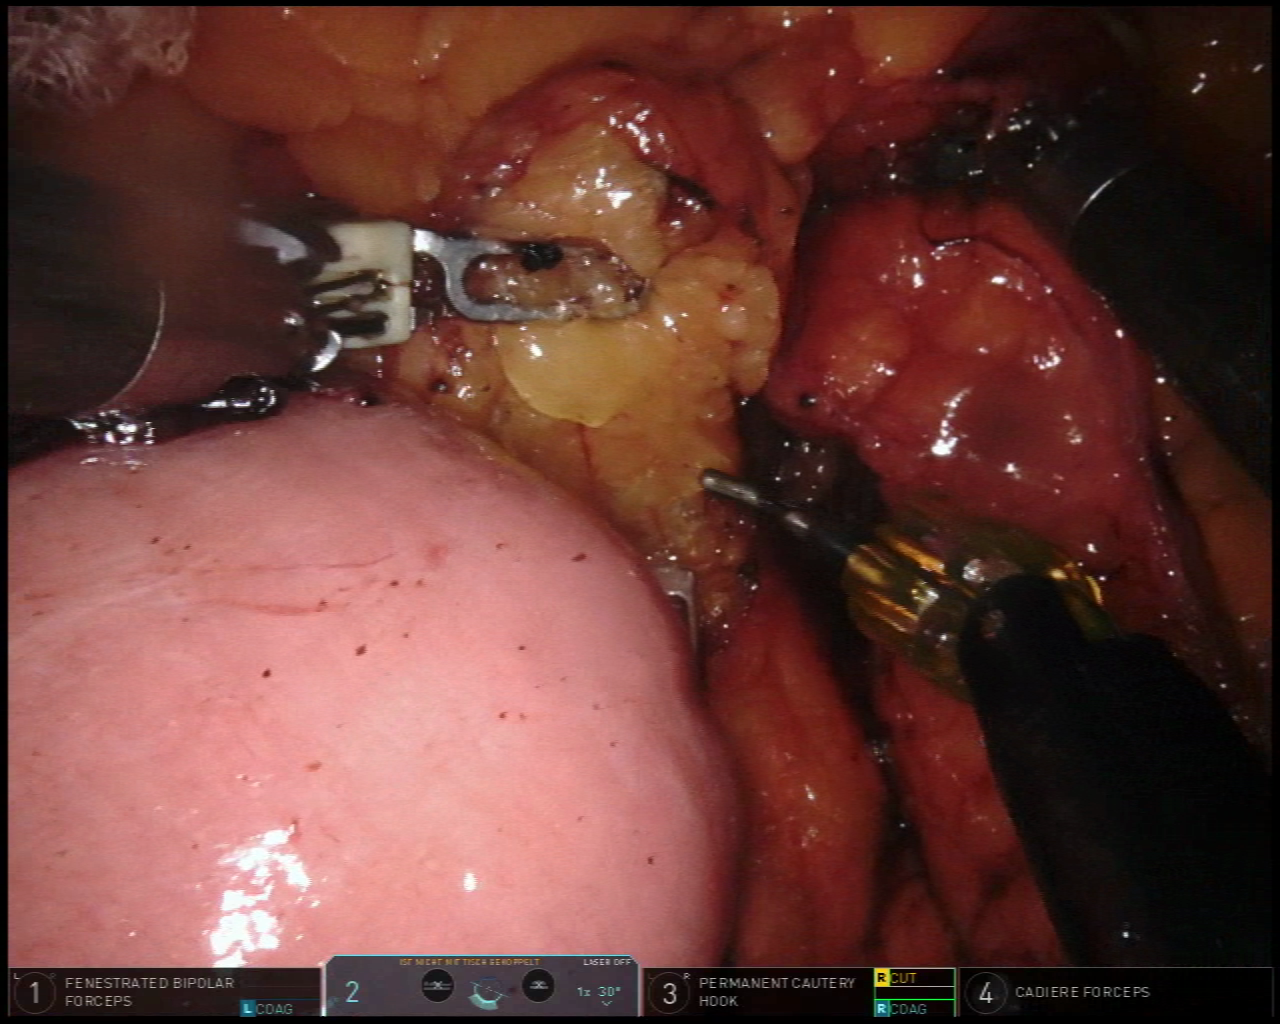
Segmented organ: small_intestine
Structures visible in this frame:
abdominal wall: no
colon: no
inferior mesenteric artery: no
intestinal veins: no
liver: no
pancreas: no
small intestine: yes
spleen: no
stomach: no
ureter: no
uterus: no
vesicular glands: no